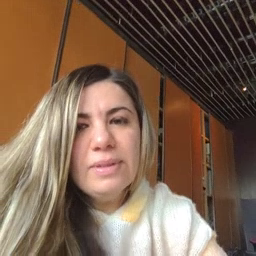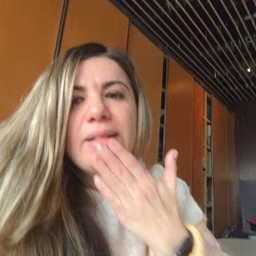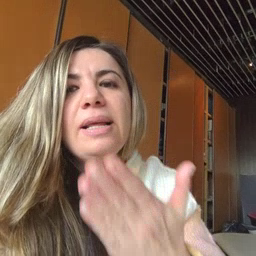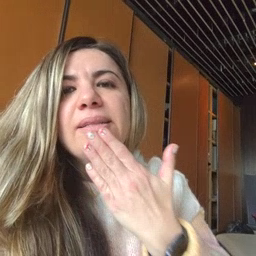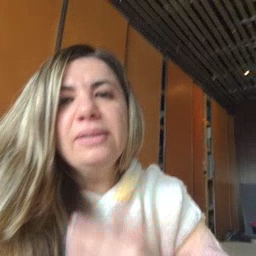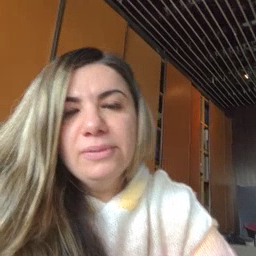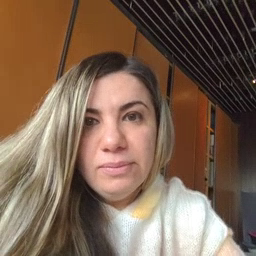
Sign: thankyou